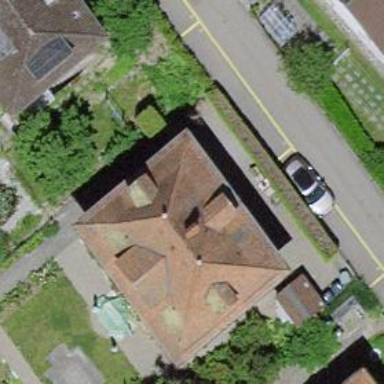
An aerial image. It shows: Residential building.